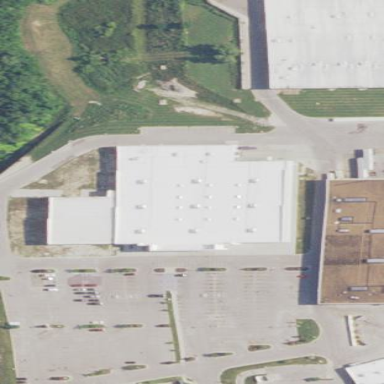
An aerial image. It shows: Commercial building.